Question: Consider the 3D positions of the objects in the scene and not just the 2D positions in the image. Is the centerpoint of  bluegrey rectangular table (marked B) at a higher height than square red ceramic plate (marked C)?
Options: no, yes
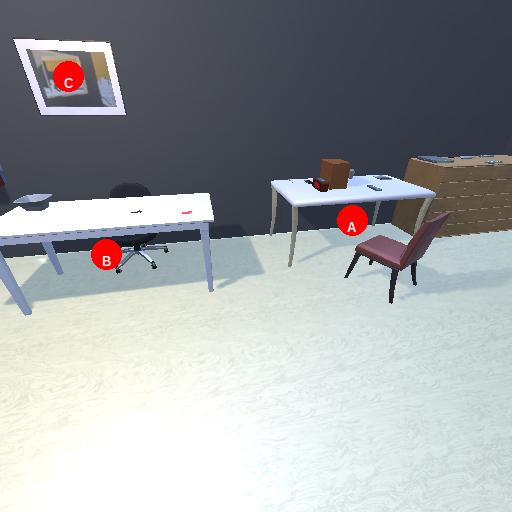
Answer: no